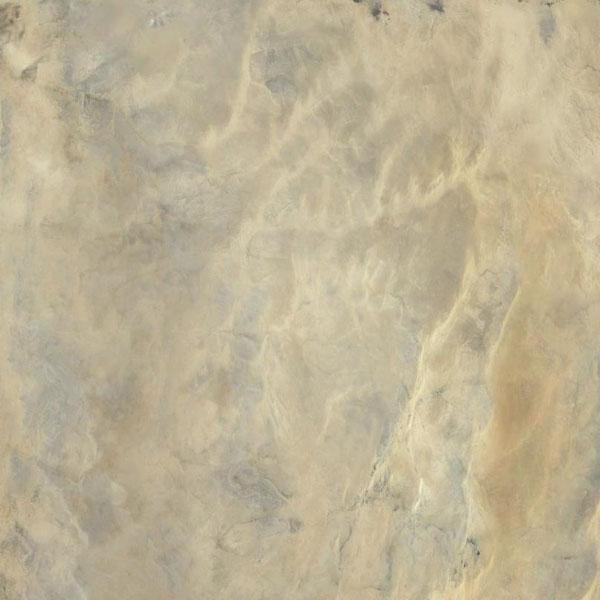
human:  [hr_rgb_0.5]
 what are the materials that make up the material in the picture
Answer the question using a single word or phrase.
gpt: soil